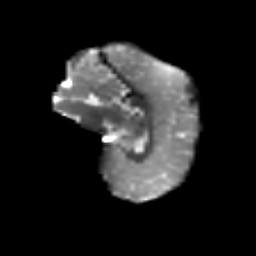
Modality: T2w
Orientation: sagittal
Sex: female
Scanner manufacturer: siemens
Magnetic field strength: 3 T
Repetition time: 5 s
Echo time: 0.071 s